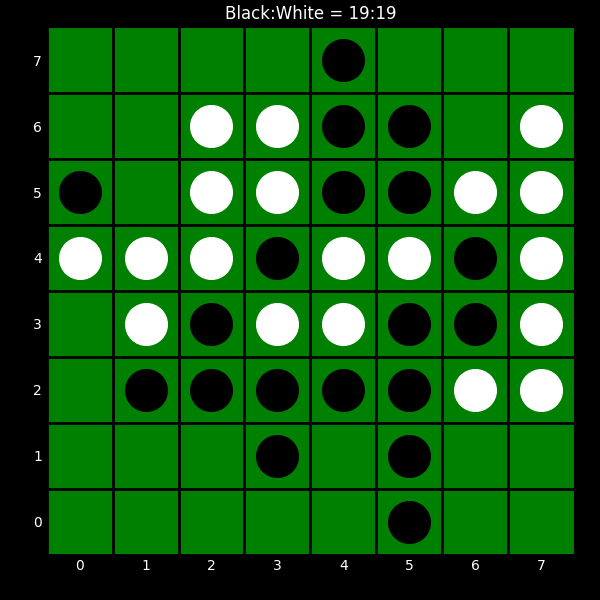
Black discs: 19
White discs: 19